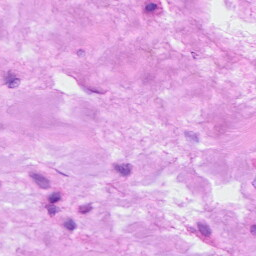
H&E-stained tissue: Breast